Interaction volume radius: 5 \u00c5
Interaction volume height: 30 \u00c5
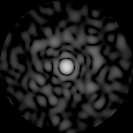
Disorder parameter: 0.8567